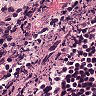
Metastatic tissue present: no